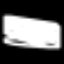
Label: chair